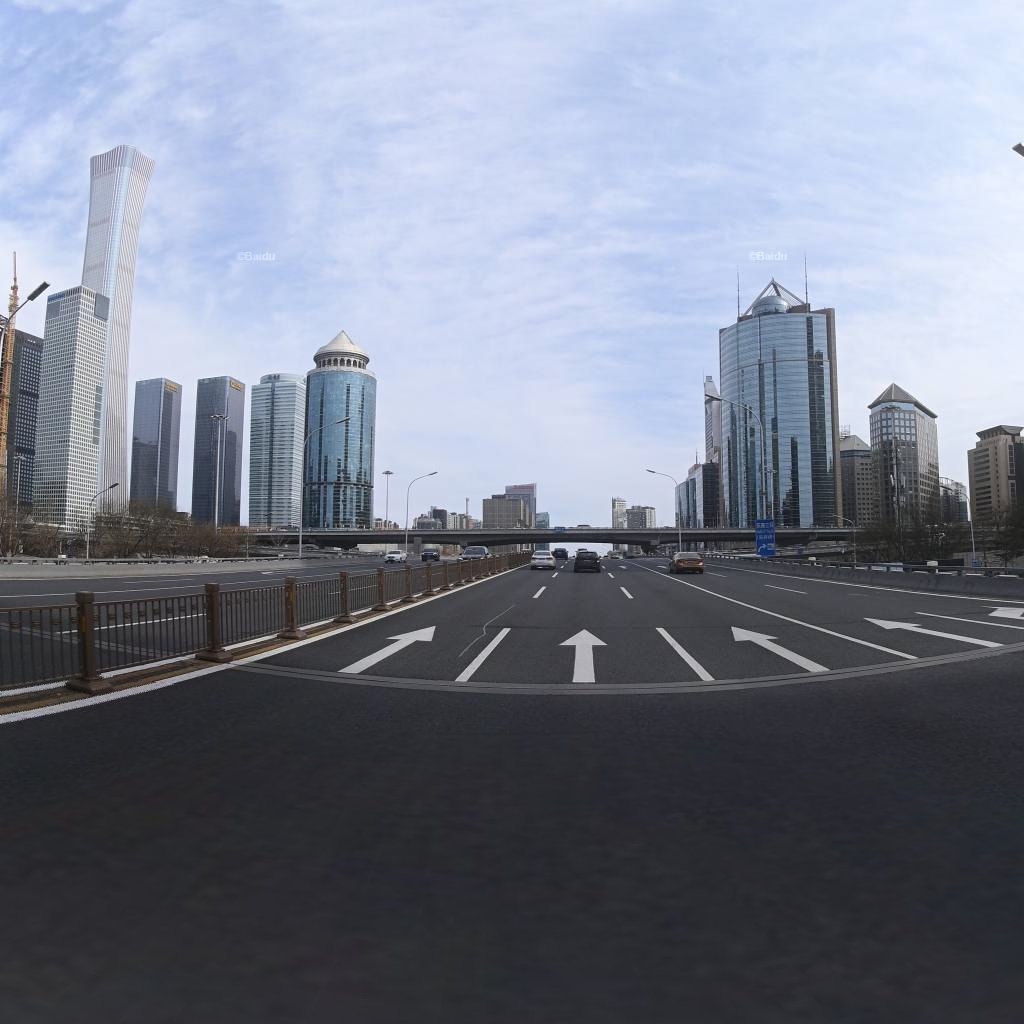
Region: Chaoyang
Road damage annotations: longitudinal patch